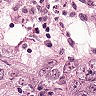
Metastatic tissue present: yes